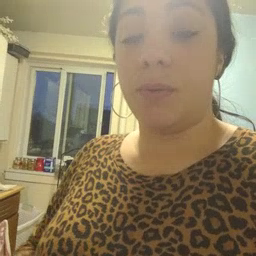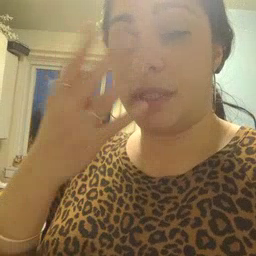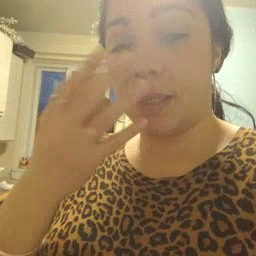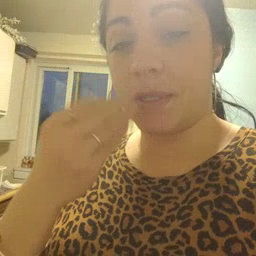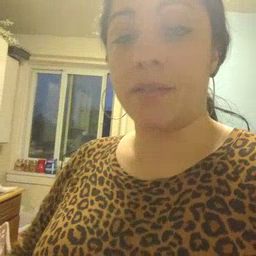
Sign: sleepy